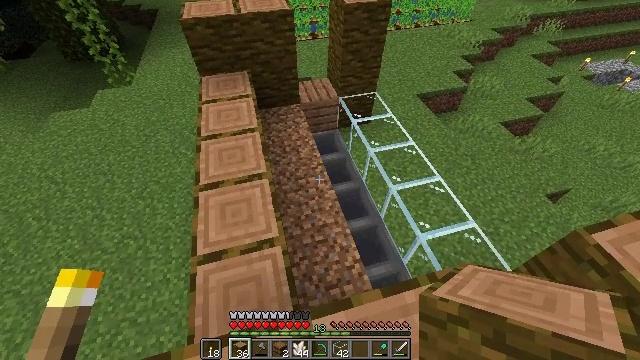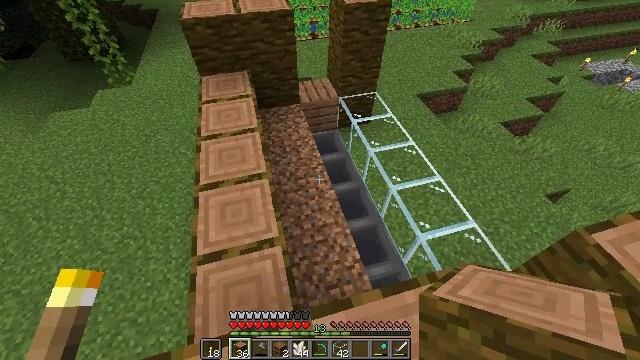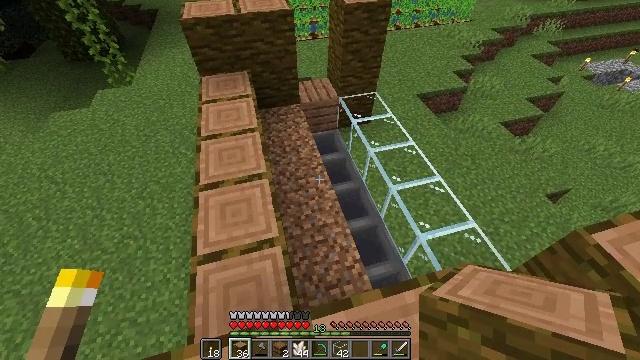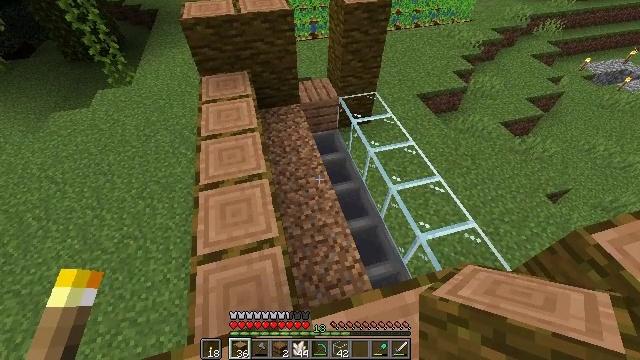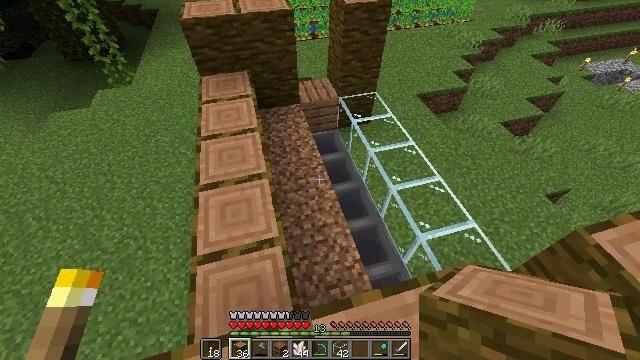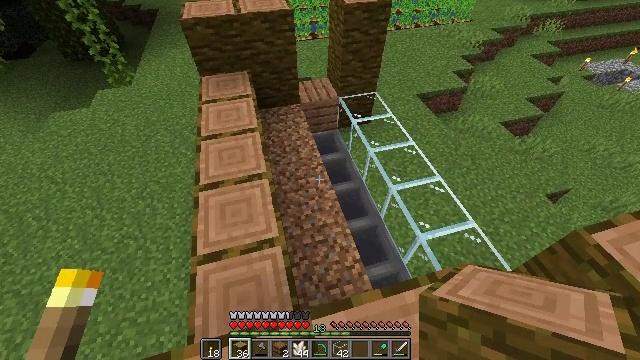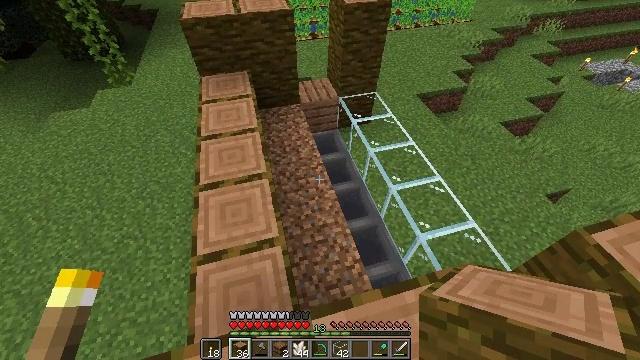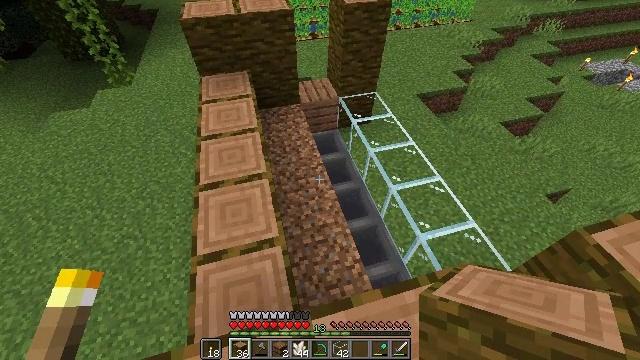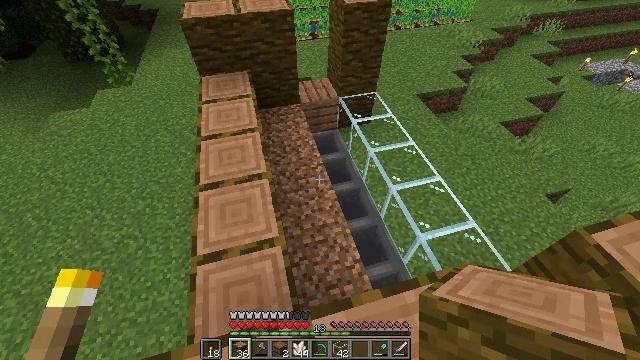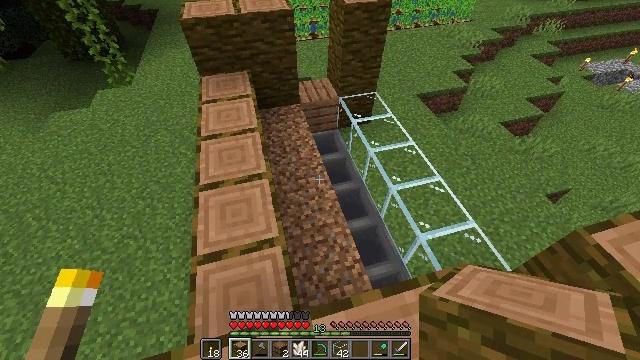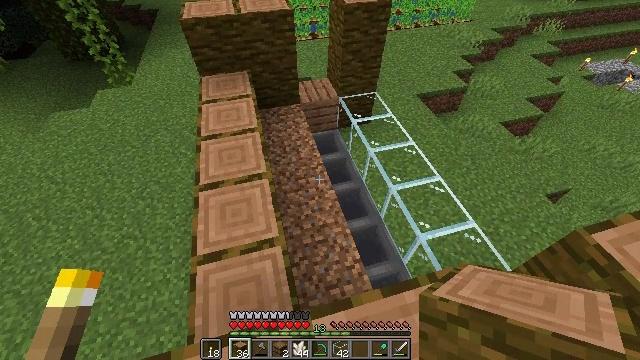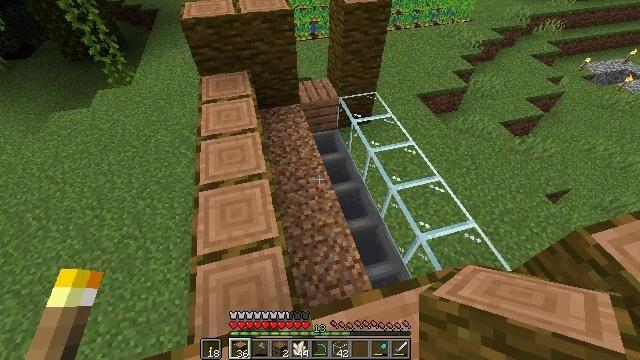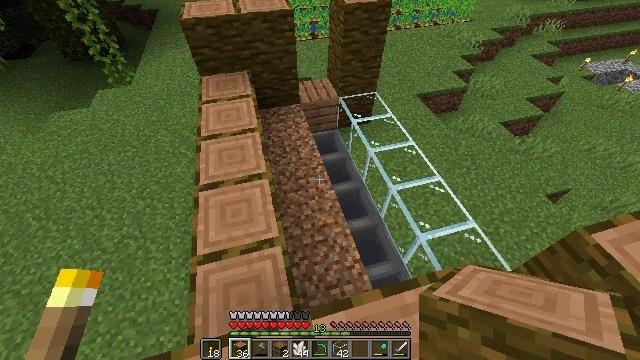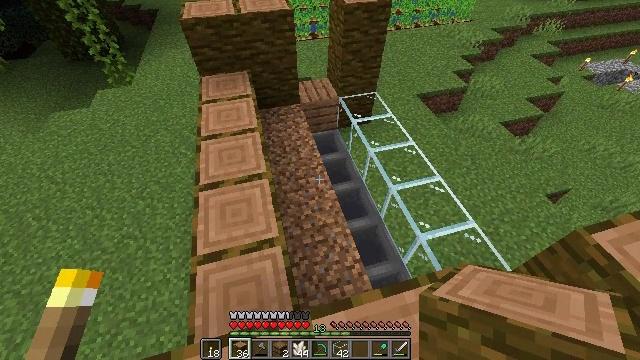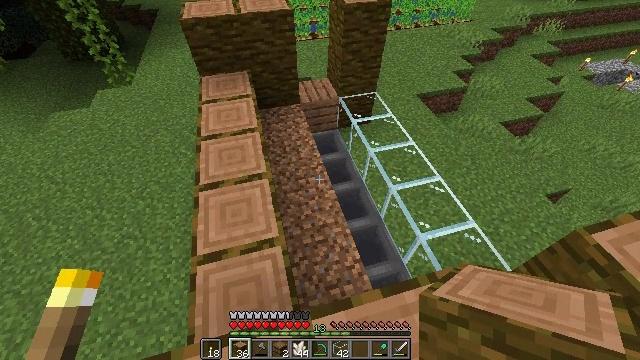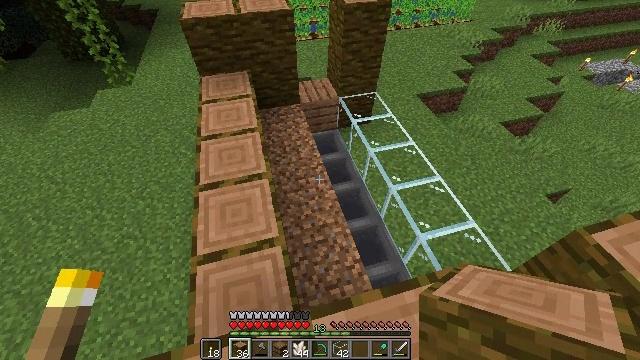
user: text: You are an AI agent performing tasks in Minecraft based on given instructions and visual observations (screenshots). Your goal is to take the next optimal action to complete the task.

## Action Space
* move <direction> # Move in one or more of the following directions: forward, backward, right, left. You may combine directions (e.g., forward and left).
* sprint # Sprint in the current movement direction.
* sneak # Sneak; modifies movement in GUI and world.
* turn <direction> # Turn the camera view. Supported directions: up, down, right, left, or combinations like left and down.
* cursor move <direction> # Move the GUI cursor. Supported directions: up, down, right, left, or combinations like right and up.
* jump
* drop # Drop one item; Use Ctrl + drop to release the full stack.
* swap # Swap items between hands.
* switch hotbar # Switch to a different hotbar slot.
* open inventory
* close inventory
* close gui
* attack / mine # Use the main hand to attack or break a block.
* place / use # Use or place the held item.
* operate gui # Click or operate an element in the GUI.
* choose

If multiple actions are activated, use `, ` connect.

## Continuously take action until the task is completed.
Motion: motion action
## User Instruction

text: Retrieve jungle planks by mining.
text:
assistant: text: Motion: no_op
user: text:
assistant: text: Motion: no_op
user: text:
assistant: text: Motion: no_op
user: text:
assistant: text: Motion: no_op
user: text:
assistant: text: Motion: no_op
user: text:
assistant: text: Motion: no_op
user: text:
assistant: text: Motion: no_op
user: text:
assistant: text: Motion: no_op
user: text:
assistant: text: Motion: no_op
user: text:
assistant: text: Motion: no_op
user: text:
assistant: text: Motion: no_op
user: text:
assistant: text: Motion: no_op
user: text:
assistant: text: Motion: no_op
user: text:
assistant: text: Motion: no_op
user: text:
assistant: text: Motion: no_op
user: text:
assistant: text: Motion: no_op
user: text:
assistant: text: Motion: no_op
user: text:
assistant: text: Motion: no_op
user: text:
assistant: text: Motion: no_op
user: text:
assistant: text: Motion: no_op
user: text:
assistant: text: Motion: no_op
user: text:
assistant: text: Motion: no_op
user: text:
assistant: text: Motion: no_op
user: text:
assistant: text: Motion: no_op
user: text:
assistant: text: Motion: no_op
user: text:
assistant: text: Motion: no_op
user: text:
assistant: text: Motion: no_op
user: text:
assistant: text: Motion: no_op
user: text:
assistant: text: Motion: no_op
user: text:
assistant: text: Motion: no_op